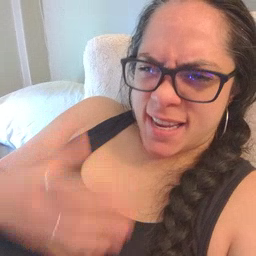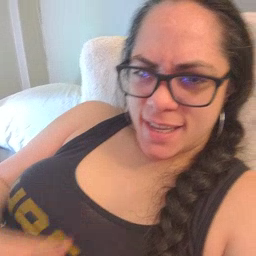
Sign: many